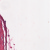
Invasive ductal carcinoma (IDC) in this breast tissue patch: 0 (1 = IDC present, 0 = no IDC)